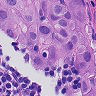
Metastatic tissue present: yes